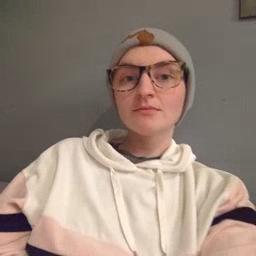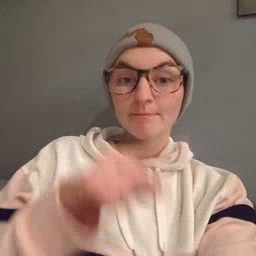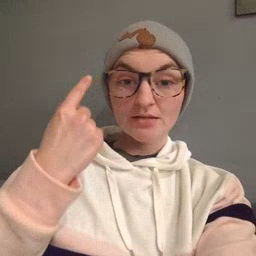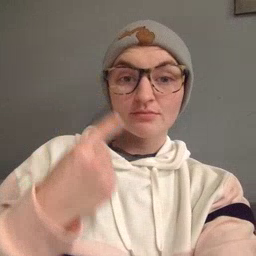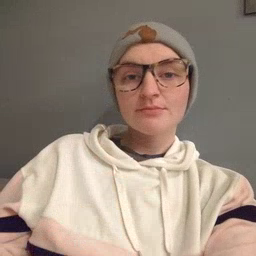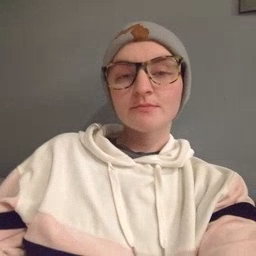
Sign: black